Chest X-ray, PA view. Patient: 41 years old, sex F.
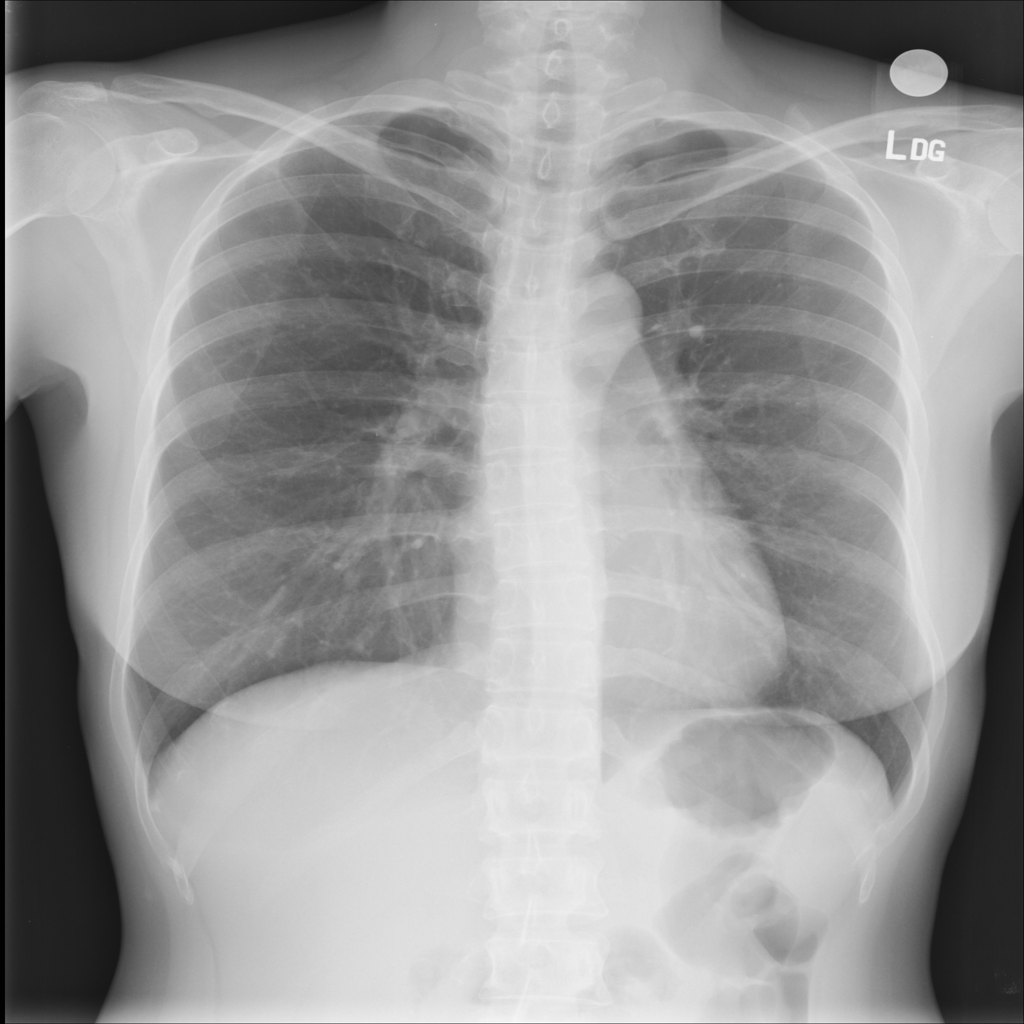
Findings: No Finding